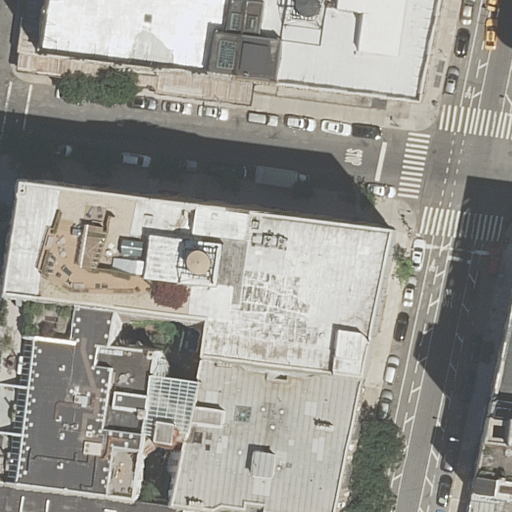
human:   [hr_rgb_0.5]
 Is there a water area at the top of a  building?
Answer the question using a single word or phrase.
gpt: no

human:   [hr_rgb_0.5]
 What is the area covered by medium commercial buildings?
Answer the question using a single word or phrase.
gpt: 0m2

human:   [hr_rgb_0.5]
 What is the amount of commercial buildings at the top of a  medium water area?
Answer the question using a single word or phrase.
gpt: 0

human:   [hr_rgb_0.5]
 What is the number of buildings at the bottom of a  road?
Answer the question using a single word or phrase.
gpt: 6

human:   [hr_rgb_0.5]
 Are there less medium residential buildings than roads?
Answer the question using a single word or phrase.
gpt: no

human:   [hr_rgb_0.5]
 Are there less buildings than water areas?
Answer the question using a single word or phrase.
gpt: no

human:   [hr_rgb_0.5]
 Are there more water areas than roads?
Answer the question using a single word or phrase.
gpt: no

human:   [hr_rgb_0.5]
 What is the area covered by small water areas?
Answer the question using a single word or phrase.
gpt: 0m2

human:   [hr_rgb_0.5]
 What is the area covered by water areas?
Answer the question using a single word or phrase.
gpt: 0m2

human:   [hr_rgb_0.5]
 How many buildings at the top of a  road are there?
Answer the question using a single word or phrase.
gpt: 2

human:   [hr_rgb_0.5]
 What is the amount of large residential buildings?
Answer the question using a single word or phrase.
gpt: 5

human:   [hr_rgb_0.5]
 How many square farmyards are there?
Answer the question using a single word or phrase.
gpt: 0

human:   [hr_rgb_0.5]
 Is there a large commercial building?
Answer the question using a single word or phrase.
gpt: no

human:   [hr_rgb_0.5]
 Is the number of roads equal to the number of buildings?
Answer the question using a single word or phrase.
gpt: no

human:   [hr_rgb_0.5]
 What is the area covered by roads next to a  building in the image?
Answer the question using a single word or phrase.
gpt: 0m2

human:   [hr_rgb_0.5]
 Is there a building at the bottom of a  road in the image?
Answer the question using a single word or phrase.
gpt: yes

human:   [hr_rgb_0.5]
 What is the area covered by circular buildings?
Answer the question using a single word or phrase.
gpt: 0m2

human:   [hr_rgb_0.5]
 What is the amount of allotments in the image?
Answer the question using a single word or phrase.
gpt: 0

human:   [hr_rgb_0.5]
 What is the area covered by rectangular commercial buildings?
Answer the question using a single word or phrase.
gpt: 0m2

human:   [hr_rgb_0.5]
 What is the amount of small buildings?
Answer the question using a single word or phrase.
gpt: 1

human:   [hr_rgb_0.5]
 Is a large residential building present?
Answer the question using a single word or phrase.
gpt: yes

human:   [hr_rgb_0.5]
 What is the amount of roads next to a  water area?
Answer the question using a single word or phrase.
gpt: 0

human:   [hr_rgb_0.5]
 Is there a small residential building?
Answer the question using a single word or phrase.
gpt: yes

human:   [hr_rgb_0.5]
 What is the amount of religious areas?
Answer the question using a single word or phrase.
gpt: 0

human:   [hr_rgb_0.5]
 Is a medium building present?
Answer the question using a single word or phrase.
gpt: yes

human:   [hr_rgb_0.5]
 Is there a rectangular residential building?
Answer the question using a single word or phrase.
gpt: yes

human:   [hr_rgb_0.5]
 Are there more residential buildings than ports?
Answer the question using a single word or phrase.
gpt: yes

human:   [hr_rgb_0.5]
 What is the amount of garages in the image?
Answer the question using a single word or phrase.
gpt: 0

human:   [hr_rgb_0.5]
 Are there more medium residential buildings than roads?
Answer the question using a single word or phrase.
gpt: no

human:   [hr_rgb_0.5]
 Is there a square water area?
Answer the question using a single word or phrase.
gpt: no

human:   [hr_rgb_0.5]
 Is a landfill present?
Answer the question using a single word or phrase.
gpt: no

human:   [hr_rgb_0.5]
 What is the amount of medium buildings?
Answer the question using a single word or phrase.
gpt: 2

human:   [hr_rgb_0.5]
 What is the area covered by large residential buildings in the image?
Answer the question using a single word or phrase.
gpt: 4959m2

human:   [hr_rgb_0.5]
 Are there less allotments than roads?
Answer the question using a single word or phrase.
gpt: yes

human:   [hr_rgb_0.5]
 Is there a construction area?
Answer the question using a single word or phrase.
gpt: no

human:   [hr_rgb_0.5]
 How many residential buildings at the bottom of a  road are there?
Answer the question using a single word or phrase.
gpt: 6